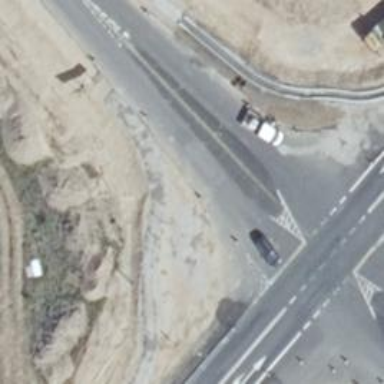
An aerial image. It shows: Secondary road with asphalt surface.